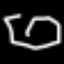
Label: octagon